Aerial crown-view tile of a tropical tree (Barro Colorado Island, Panama), acquired 20250818:
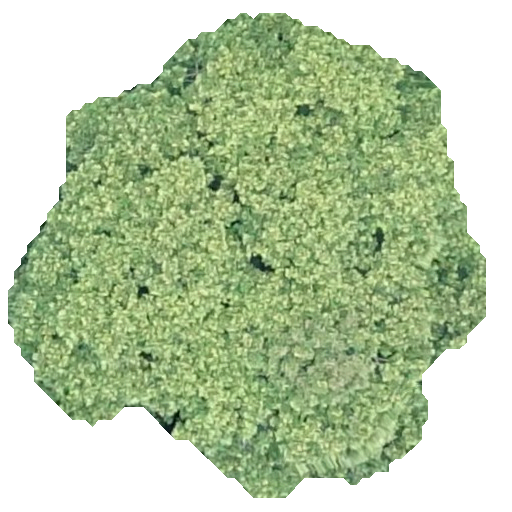
Species: Dipteryx oleifera
GBIF accepted scientific name: Dipteryx oleifera
Crown area: 231.759 m²